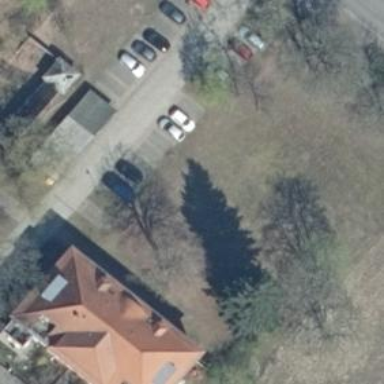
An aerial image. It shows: Image showing building with apartments.